Question: I am looking to add a curve to my plot to show an exponential decrease over time. Ive plotted two small sets of data with the basic plot() function and just for clarity I wanted to add a smoothed line.
The data points for the two datasets are
'''
1.00000 0.37360 0.27688 0.22992 0.17512 0.13768 0.08048
1.<PHONE> 0.44283122 0.30871143 0.23647913 0.22586207 0.<PHONE> 0.<PHONE>
'''
with the x values showing the decay over time (0,1,2,3,4,5,6)

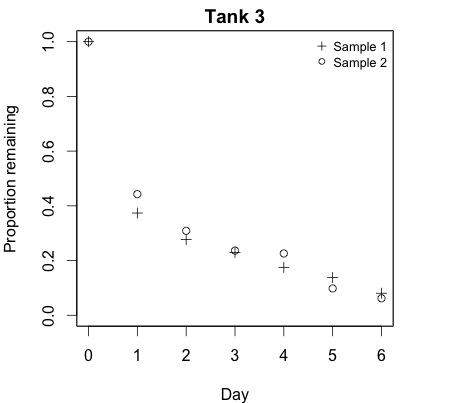
Answer: I like to use ggplot2 as it makes adding lines from fitted models so simple.
Without to much to go on the following may help you out....
'''
#prepare the data
y <- c(1.00000, 0.37360, 0.27688, 0.22992, 0.17512, 0.13768, 0.08048,
1.<PHONE>, 0.44283122, 0.30871143, 0.23647913, 0.22586207, 0.<PHONE>, 0.<PHONE>)
x <- c(0,1,2,3,4,5,6,0,1,2,3,4,5,6)
z <- c(1,1,1,1,1,1,1,0,0,0,0,0,0,0)
dat <- as.data.frame(cbind(x,y,z))
#load the library
library(ggplot2)
#plot the data
ggplot(data=dat,aes(x=x,y=y))+
#add Points with different shapes depending on factor z
geom_point(aes(shape=factor(z)))+
#Add line using non-linear regreassion
stat_smooth(method="nls",formula = y~a*exp(-x*b),method.args=list(start=c(a=2,b=2)),se=F,color="red")+
#add line using linear regression
stat_smooth(method="lm",formula = y~exp(-x),se=F,color="blue")
'''